Current action and preconditions to check: trajectory_clear

Your task: For each precondition in the list above, predict whether it will hold at this action.

Consider the current scene as observed from the mobile robot's camera, and analyze the predicted future states of all dynamic agents (e.g., people, animals, vehicles, or any moving entities) within the NEXT SECOND.

IMPORTANT: Only answer "very likely" if you are absolutely certain—based on strong, clear evidence—that a dynamic agent will violate the precondition in the predicted future state. Do NOT answer "very likely" for unlikely, ambiguous, or low-probability risks.

Ask yourself for each precondition: Is there a high probability, with clear and convincing evidence, that the predicted future states of any dynamic agent will interfere with the predicted future state of the currently executing action within the NEXT SECOND, causing that precondition to fail?

Assess the risk level based on these predictions. Use "likely" or "very likely" if motions create a clear risk of interference.

Use "neutral" or "improbable" if agents are nearby but their predicted paths are clearly diverging or non-conflicting.

Failure Risk Categories: "very improbable", "improbable", "neutral", "likely", "very likely"

Answer Format: Output ONLY the probability_of_failure value from these categories: "very improbable", "improbable", "neutral", "likely", "very likely"

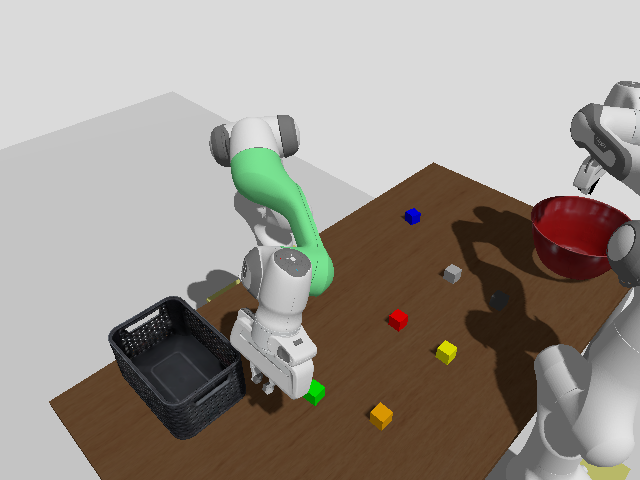

Answer: very improbable